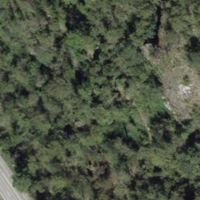
EUNIS habitat code: 44
Species observed at this site:
Macrothylacia rubi